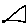
Label: triangle